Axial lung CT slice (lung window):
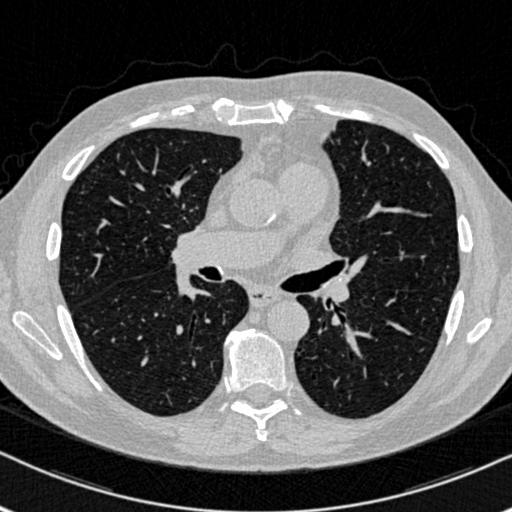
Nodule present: no